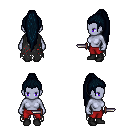
a pixel art fantasy rpg character, female body template, dark elf, purple skin, black tattered cape, red pants, raven extra-long topknot hairstyle, black shoes, dagger, four views (front, back, left, right), 2x2 character sprite sheet, small pixel art, hard edges, no anti-aliasing